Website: home-depot
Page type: cart
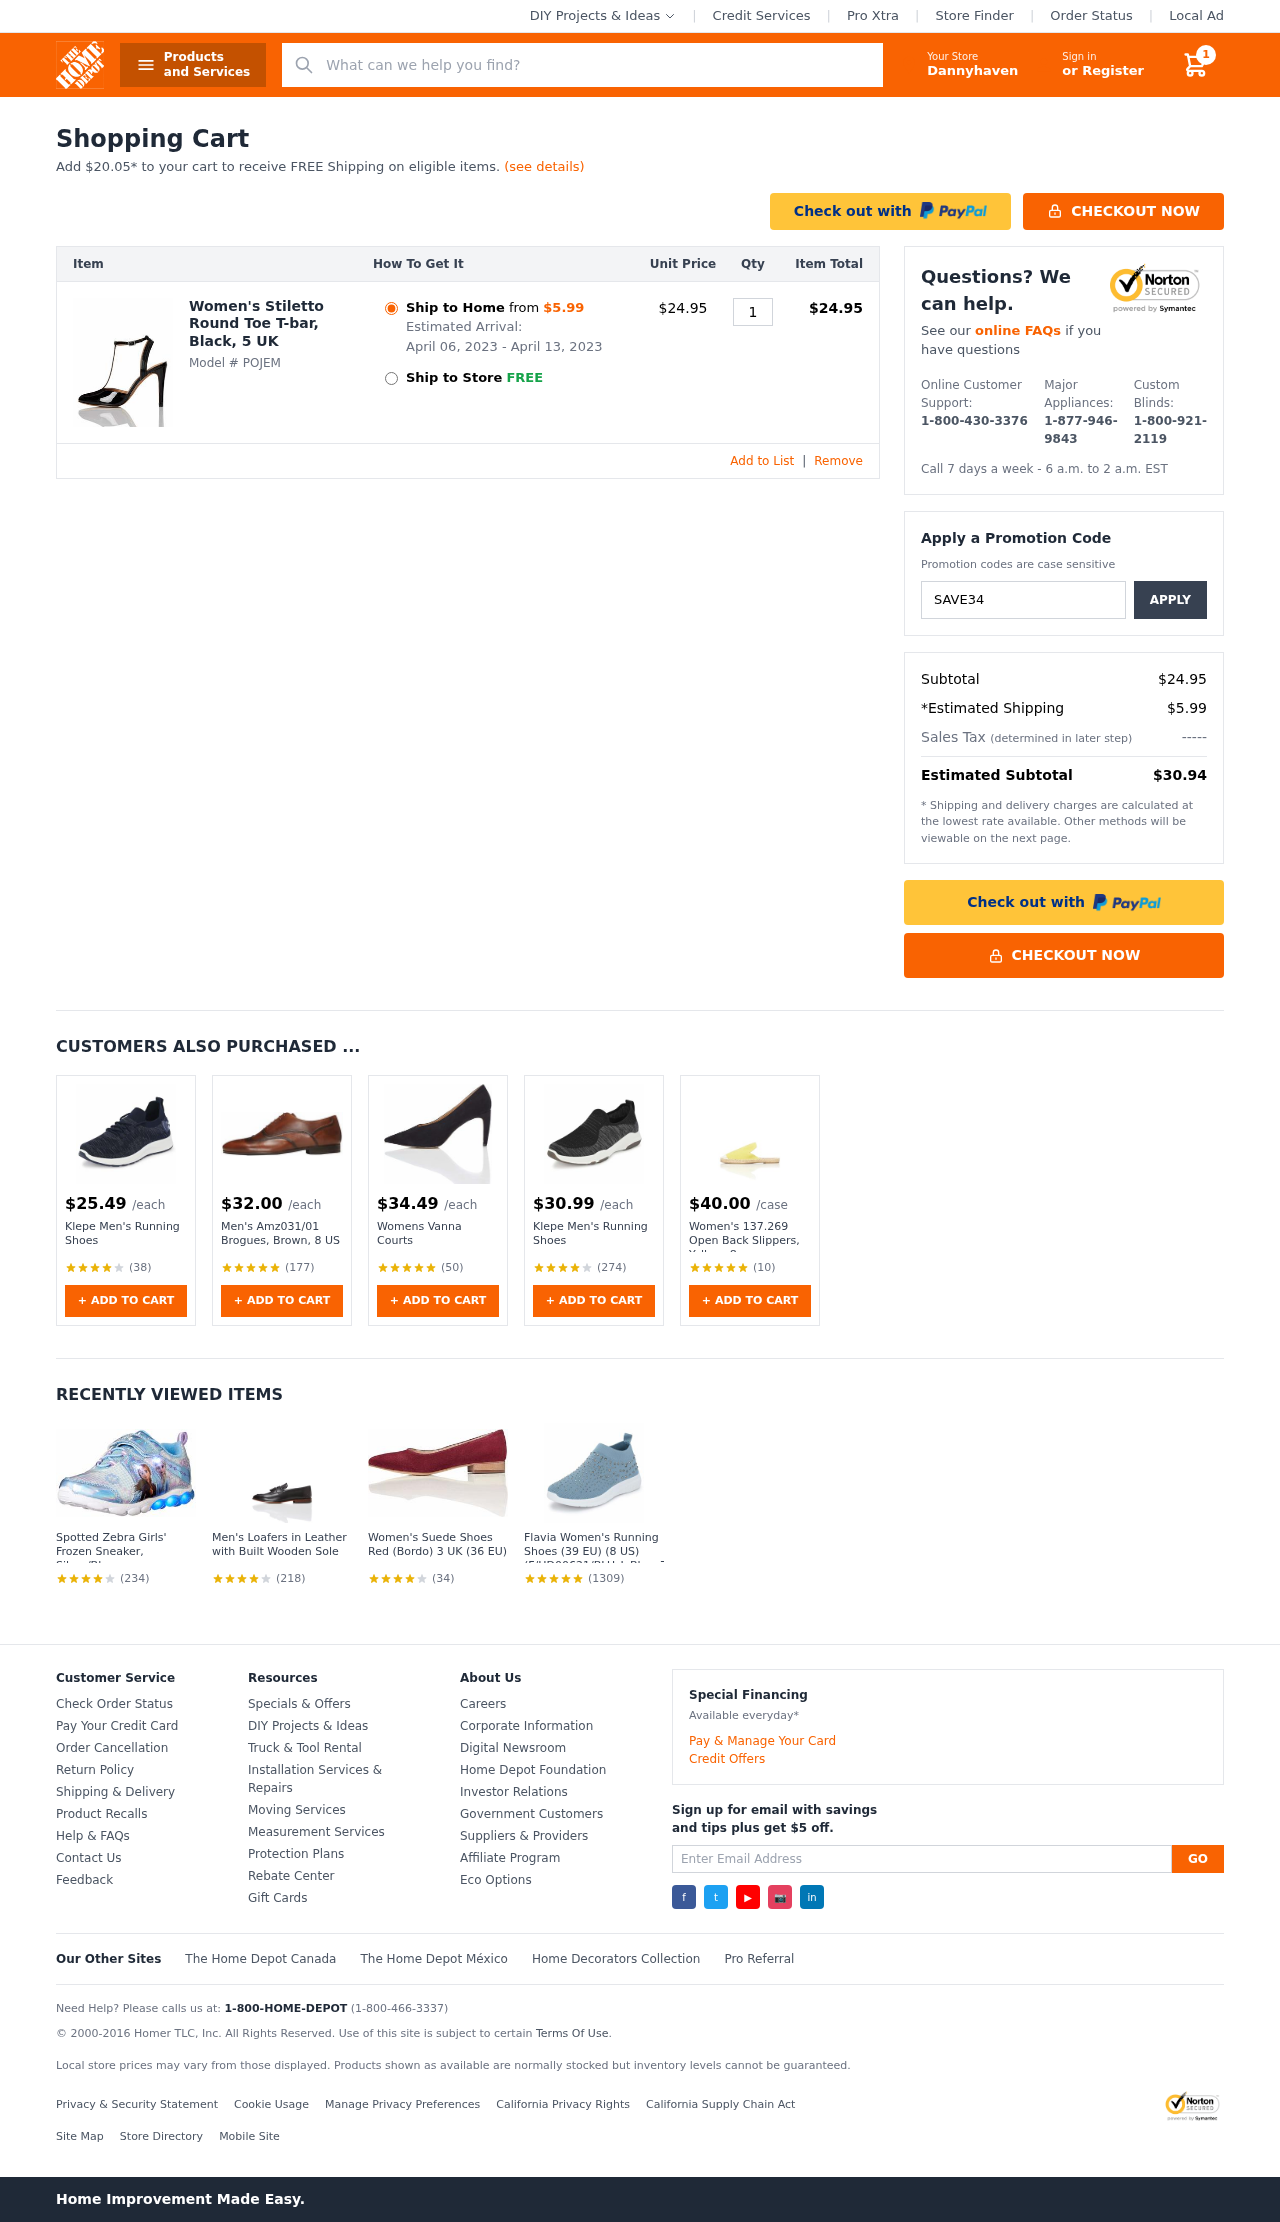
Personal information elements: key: PII_CITY
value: Dannyhaven
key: PII_PROMO_CODE
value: SAVE34
Product elements: key: PRODUCT1_NAME
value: Women's Stiletto Round Toe T-bar, Black, 5 UK
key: PRODUCT1_PRICE
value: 24.95
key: PRODUCT1_QUANTITY
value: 1
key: PRODUCT2_PRICE
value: $25.49
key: PRODUCT2_NAME
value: Klepe Men's Running Shoes
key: PRODUCT2_NUM_RATINGS
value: (38)
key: PRODUCT3_PRICE
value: $32.00
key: PRODUCT3_NAME
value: Men's Amz031/01 Brogues, Brown, 8 US
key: PRODUCT3_NUM_RATINGS
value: (177)
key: PRODUCT4_PRICE
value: $34.49
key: PRODUCT4_NAME
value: Womens Vanna Courts
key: PRODUCT4_NUM_RATINGS
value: (50)
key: PRODUCT5_PRICE
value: $30.99
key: PRODUCT5_NAME
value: Klepe Men's Running Shoes
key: PRODUCT5_NUM_RATINGS
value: (274)
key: PRODUCT6_PRICE
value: $40.00
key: PRODUCT6_NAME
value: Women's 137.269 Open Back Slippers, Yellow, 8 us
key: PRODUCT6_NUM_RATINGS
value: (10)
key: PRODUCT7_NAME
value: Spotted Zebra Girls' Frozen Sneaker, Silver/Blue
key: PRODUCT7_NUM_RATINGS
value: (234)
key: PRODUCT8_NAME
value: Men's Loafers in Leather with Built Wooden Sole
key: PRODUCT8_NUM_RATINGS
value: (218)
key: PRODUCT9_NAME
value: Women's Suede Shoes Red (Bordo) 3 UK (36 EU)
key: PRODUCT9_NUM_RATINGS
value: (34)
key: PRODUCT10_NAME
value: Flavia Women's Running Shoes (39 EU) (8 US) (F/HD00621/BLU_L.Blue_7 UK)
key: PRODUCT10_NUM_RATINGS
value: (1309)
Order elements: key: ORDER_NUM_ITEMS
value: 1
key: AMOUNT_TO_FREE_SHIPPING
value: $20.05
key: ORDER_SHIPPING_DATE
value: April 06, 2023
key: ORDER_DELIVERY_DATE
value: April 13, 2023
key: ORDER_ITEM_TOTAL
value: $24.95
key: ORDER_SUBTOTAL
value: $24.95
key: ORDER_SHIPPING_COST
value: $5.99
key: ORDER_TOTAL
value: $30.94
Search elements: key: HEADER_SEARCH
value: What can we help you find?